Question: I am new in doing an activity and currently, I am trying to draw one based on given description.
I enter into doubt on a particular section as I am unsure if it should be 'split'.
Under the "Employee", the given description is as follows:
> Employee enter in details about physical damage and cleanliness on the
machine. For the cleanliness, there must be a statement to indicate
that the problem is no longer an issue.
As such, I use a 'foreach' as a means to describe that there should be 2 checks - physical and cleanliness (see diagram in the link), before it moves on to the next activity under the System - for the system to record the checks.
Thus, am I on the right track? Thank you in advance for any replies.

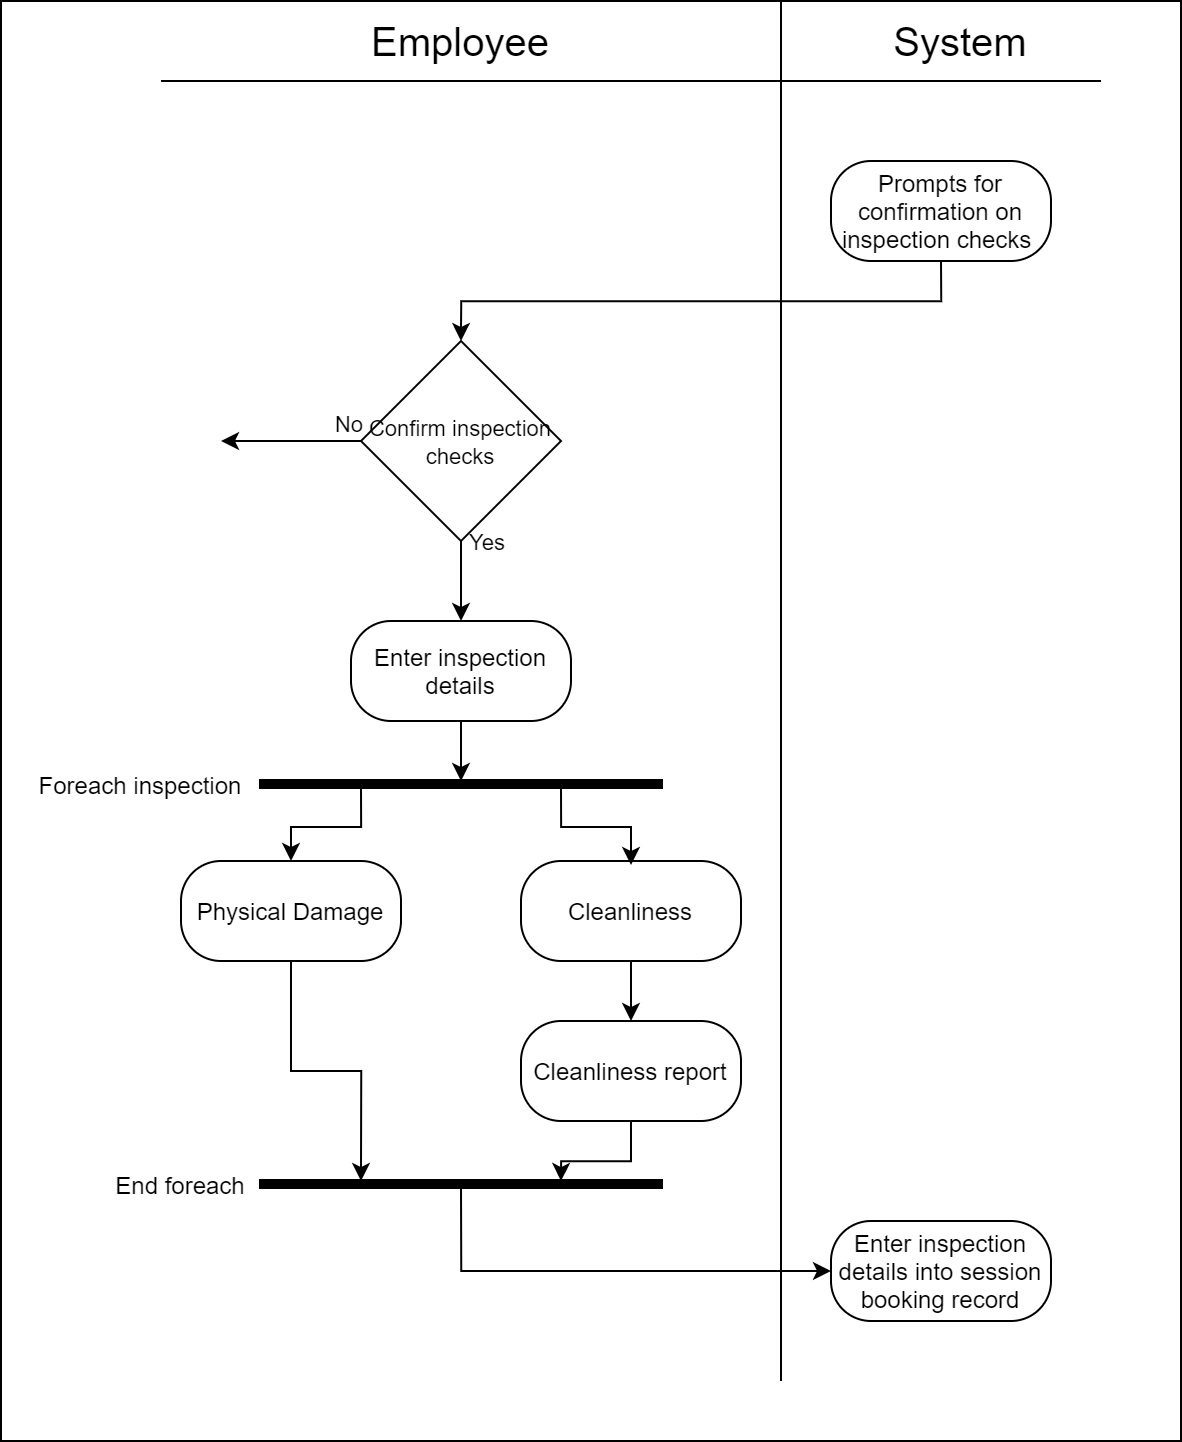
Answer: Your example is no valid UML. In order to make it proper you need to enclose the fork/join in a expansion region like so:
<URL>
A fork/join does not accept any sematic labels. They just split the control flow into several parallel ones which join at the end.
However, this still seems odd since you would probably have some control for the different inspections being entered. So I'd guess there's a decision which loops through multiple inspection entries. Personally I use regions only for handling interrupts. ADs are nice to a certain level. But sometimes a tabular text (like suggested by Cockburn) is just easier to write and read. Graphical programming is the ultimate answer (unlike 42).